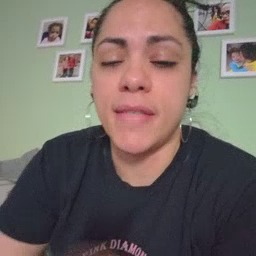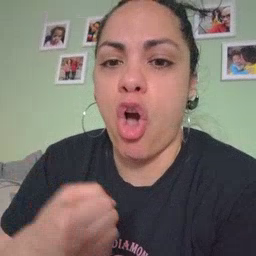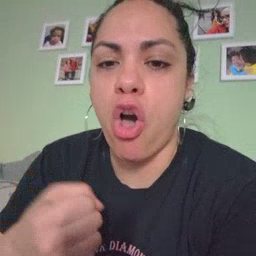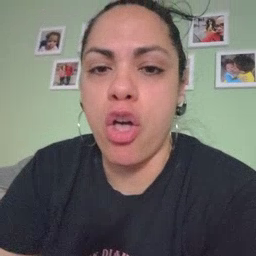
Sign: car